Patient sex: M
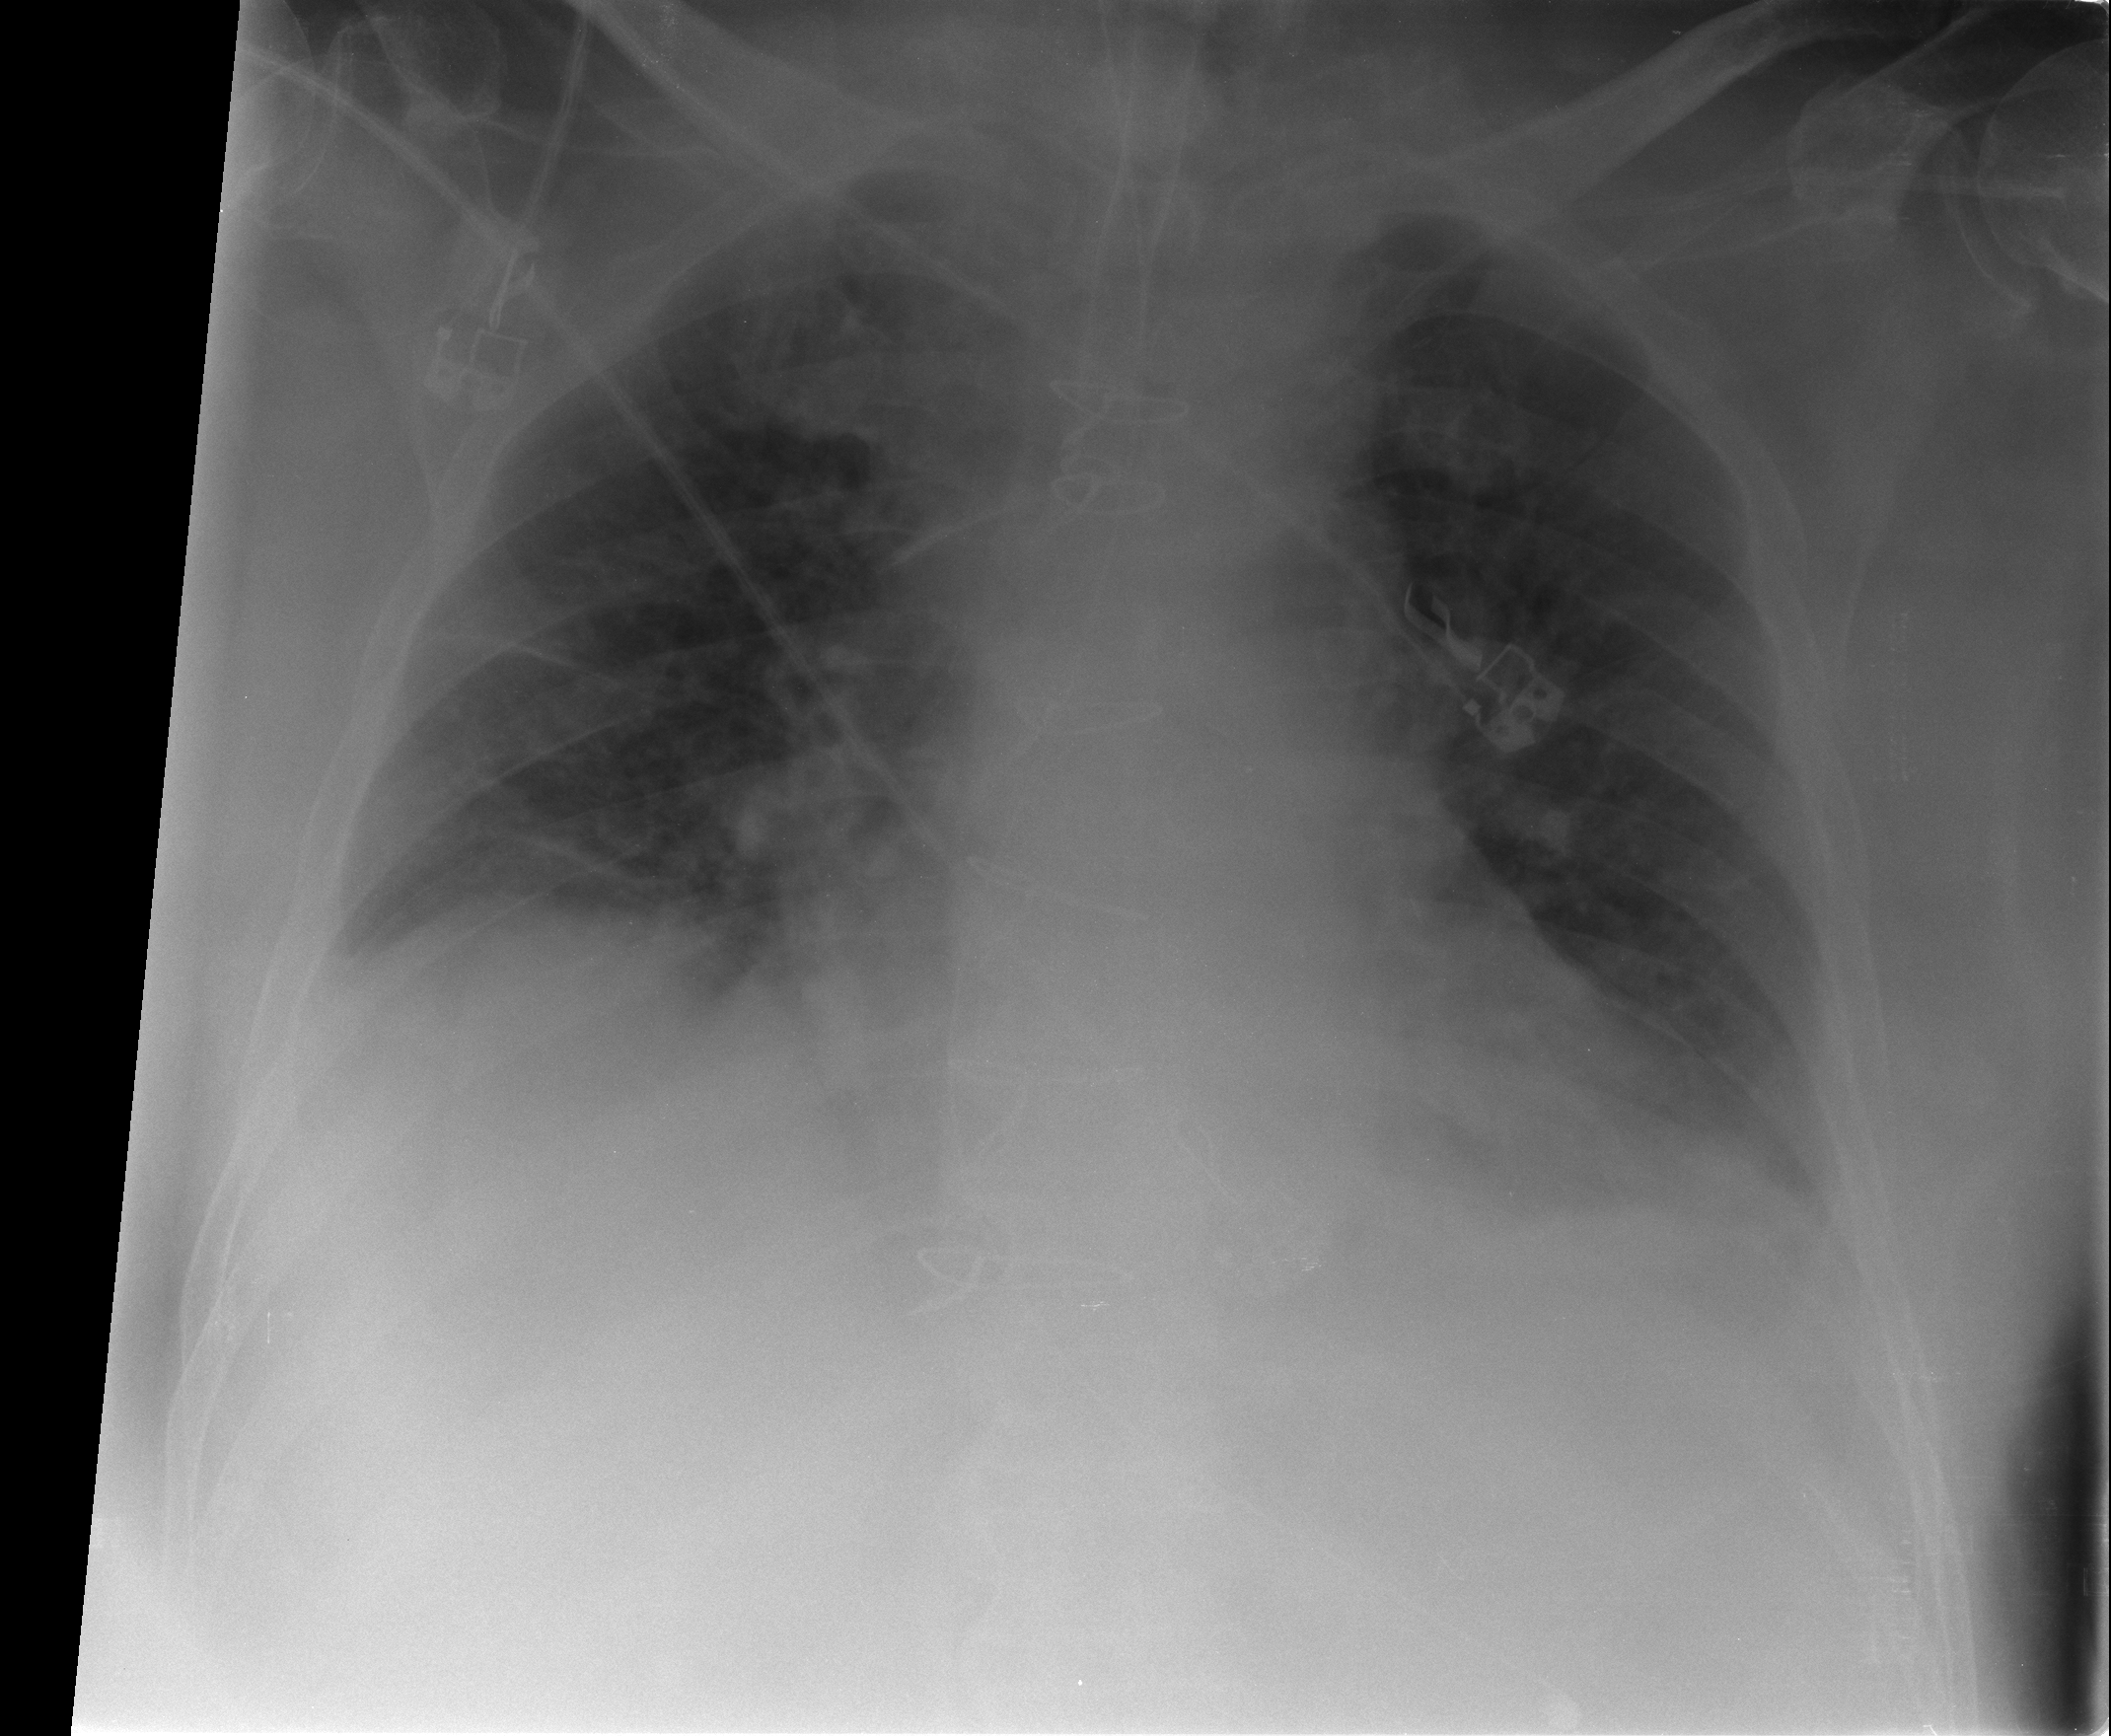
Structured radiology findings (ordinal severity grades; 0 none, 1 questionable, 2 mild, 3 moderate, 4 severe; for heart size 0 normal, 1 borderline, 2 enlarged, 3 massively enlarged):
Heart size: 2
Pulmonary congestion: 2
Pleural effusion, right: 0
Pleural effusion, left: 1
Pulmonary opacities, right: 0
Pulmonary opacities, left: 0
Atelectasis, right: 2
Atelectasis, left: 2